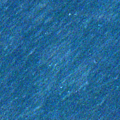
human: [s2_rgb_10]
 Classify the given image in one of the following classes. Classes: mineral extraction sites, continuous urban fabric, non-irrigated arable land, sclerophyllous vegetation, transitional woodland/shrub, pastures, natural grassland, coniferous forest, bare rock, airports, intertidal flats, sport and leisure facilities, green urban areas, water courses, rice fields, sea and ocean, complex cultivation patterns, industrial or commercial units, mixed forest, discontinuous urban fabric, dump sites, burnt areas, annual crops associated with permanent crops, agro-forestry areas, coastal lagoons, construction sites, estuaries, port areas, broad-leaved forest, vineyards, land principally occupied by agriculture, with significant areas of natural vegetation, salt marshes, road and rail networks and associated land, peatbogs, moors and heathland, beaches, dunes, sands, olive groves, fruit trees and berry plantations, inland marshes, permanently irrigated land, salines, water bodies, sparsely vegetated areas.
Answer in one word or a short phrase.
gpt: sea and ocean